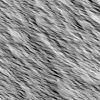
Atmospheric dust classification: not_dusty